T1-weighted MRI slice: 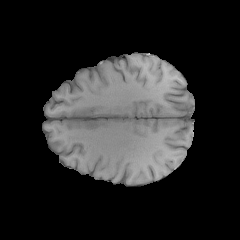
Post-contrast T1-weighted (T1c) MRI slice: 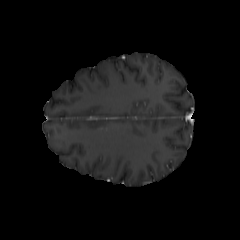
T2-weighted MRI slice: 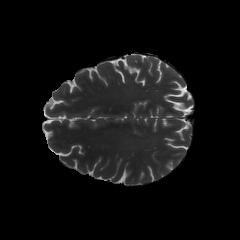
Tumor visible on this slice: no